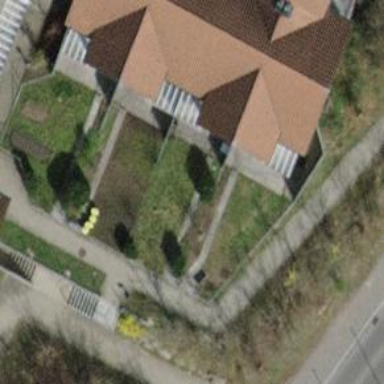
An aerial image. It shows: Terrace building with gabled roof.